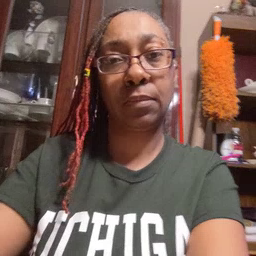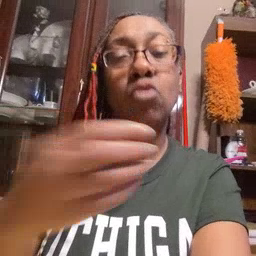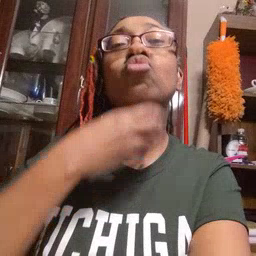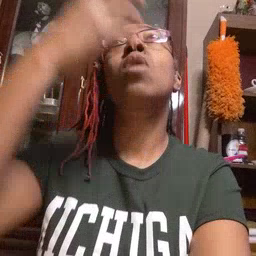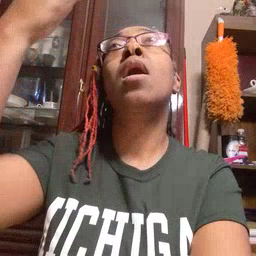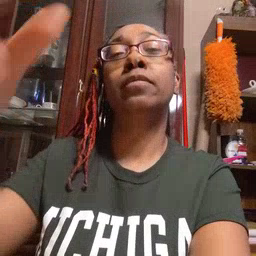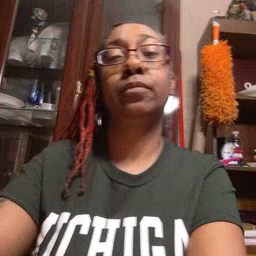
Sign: giraffe